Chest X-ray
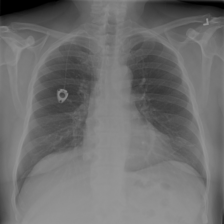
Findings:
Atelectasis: positive
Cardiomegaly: negative
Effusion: negative
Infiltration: negative
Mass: negative
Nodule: negative
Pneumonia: negative
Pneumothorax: negative
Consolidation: negative
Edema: negative
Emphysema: negative
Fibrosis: negative
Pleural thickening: negative
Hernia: negative